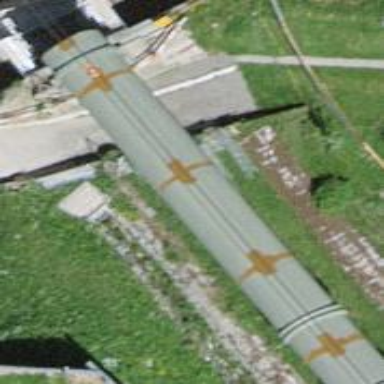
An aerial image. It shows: Man-made pipeline for transporting water.